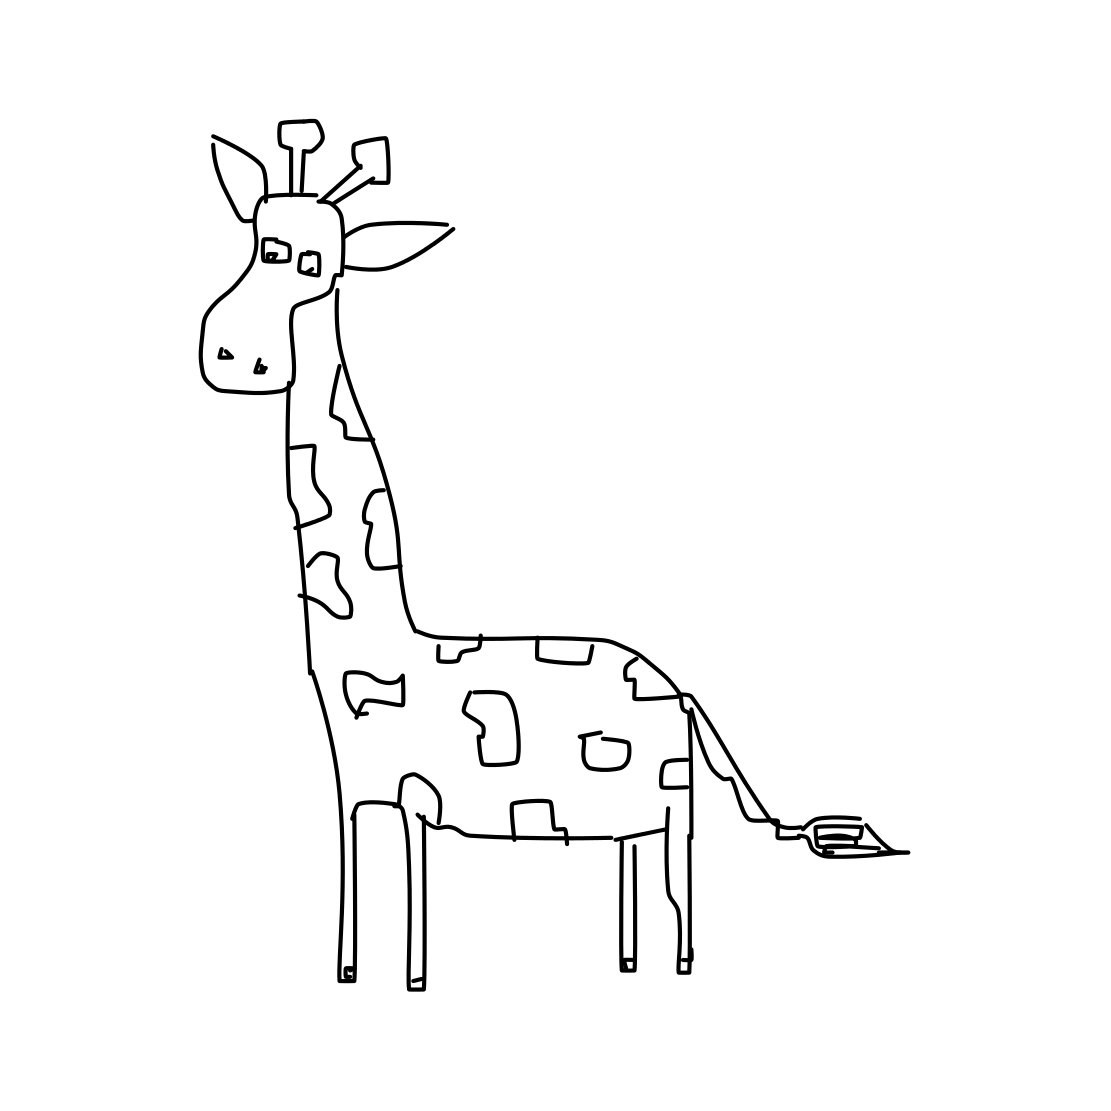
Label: giraffe